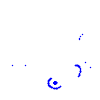
Particle: proton